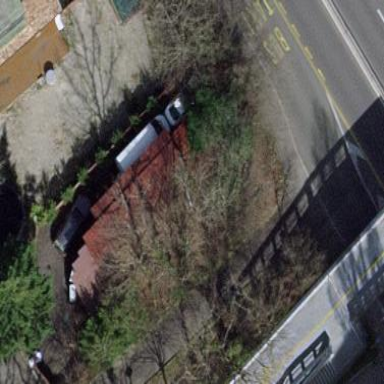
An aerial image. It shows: View of roof of building.